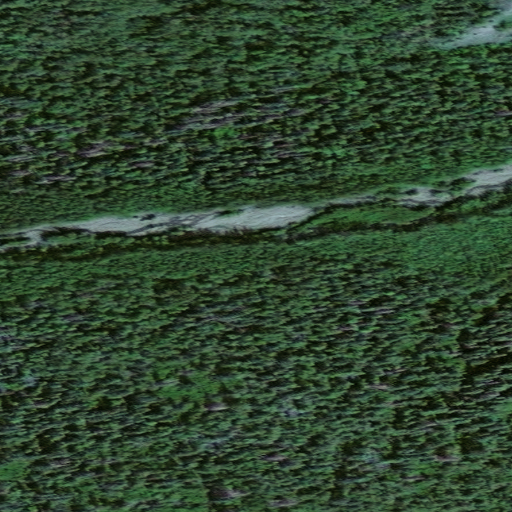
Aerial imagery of valley in Alaska named Devils Gulch containing only unknown